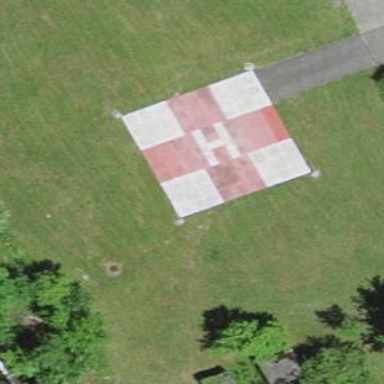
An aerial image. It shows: Helipad with asphalt surface.